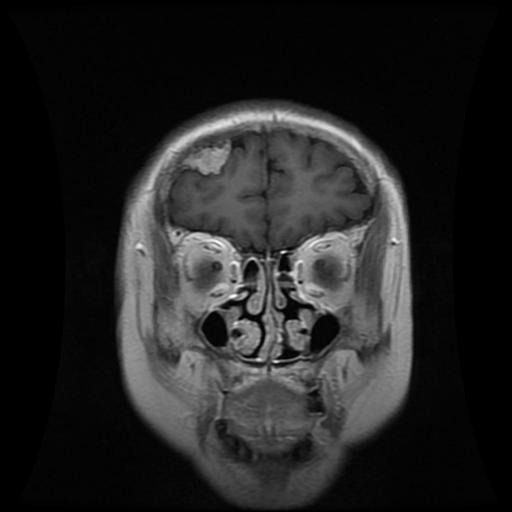
Label: meningioma